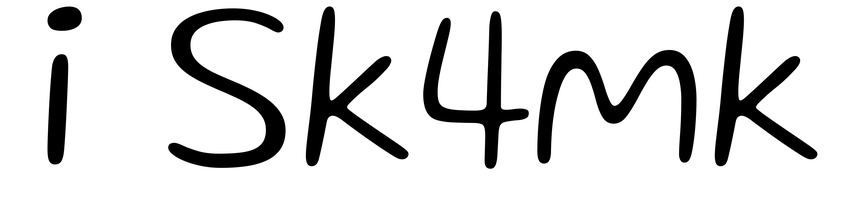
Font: Gluten_ExtraLight